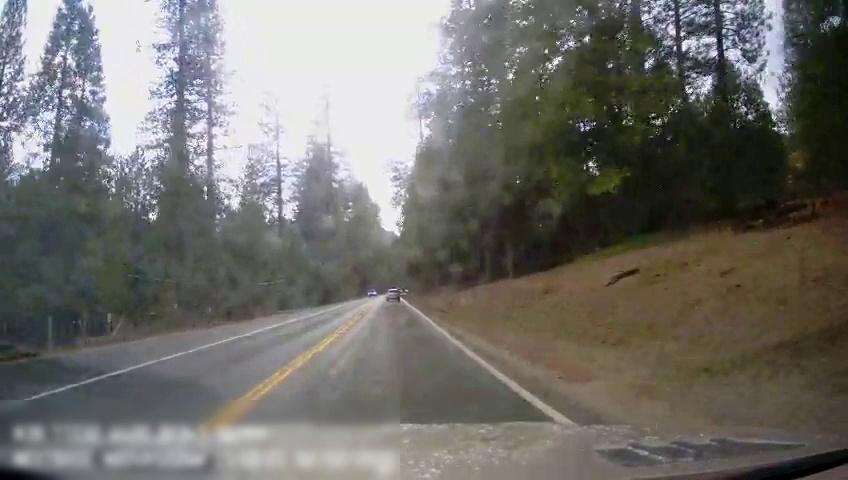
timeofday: Day
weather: Sunny
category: Drivable Space
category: Vehicles | SUV
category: Vehicles | SUV
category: Lanes | Current Lane
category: Lanes | Current Lane
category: Lanes | Opposite Lane
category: Lanes | Opposite Lane